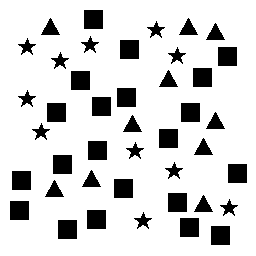
Squares: 21
Triangles: 10
Stars: 11
Total shapes: 42